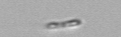
Label: Bacillariophyceae